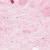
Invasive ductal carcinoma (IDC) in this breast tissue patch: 0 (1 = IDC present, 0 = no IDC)